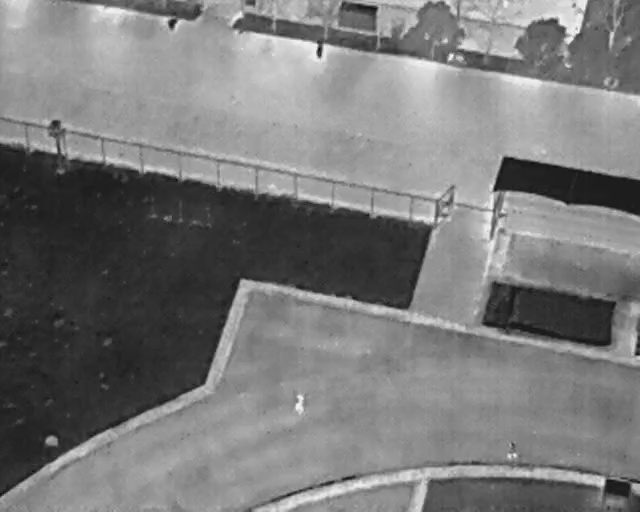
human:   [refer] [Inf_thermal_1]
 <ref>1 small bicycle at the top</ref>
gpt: <box>[[48, 8, 51, 10, 3]]</box>

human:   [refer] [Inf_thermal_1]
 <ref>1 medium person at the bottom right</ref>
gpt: <box>[[78, 86, 81, 89, 2]]</box>